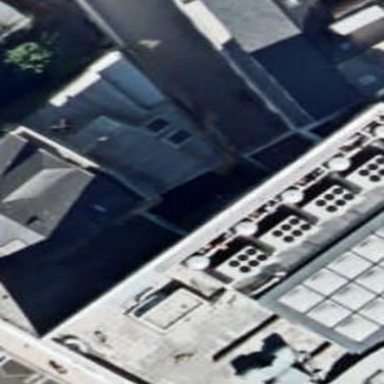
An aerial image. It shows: Commercial building.